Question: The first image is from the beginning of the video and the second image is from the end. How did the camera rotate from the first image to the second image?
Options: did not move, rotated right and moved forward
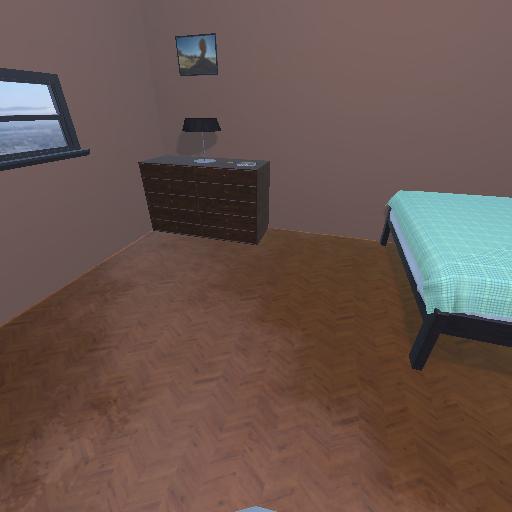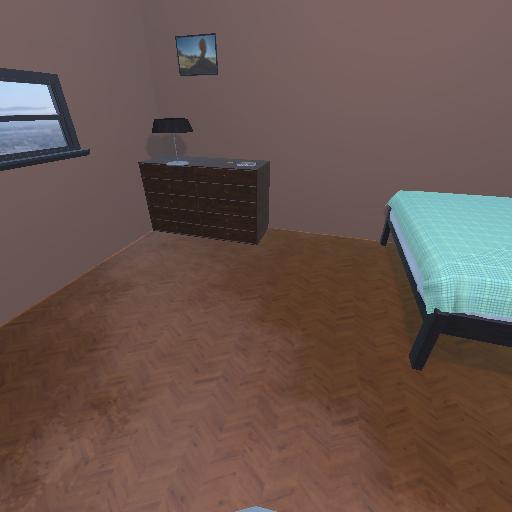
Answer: did not move